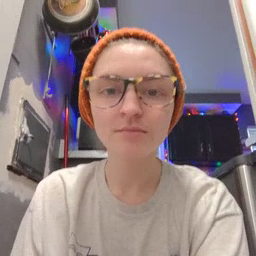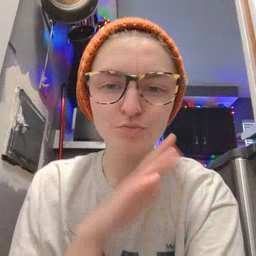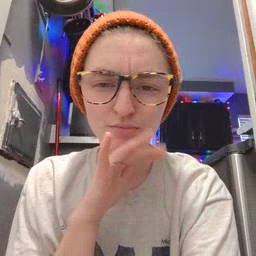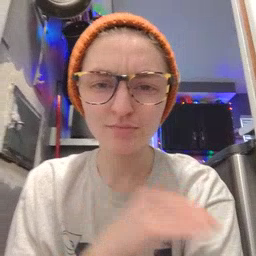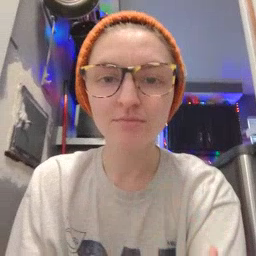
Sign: dirty